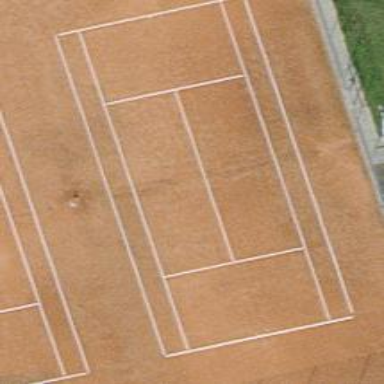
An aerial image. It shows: Sandy tennis court on pitch designated for leisure land.